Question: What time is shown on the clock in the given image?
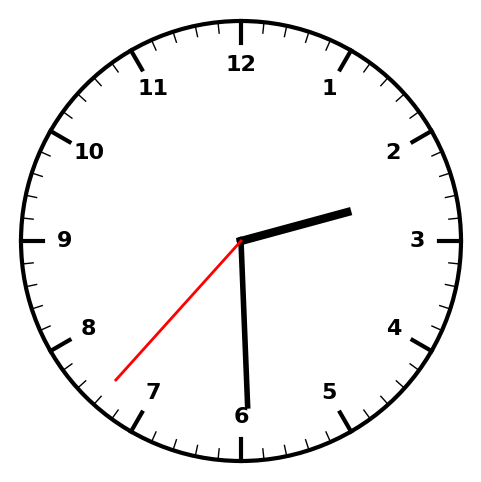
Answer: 02:29:37